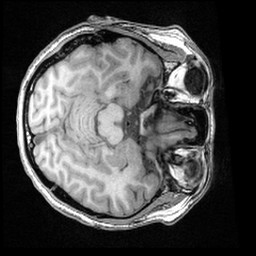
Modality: T1w
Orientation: axial
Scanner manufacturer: ge
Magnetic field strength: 3 T
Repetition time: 0.008368 s
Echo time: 0.00326 s